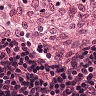
Metastatic tissue present: no